Question: All the time when I'm trying login myself to sqlplus I log on to 'SQL>' but I don't know what I have to do to got Main user account for example [oracle@host01~] ?

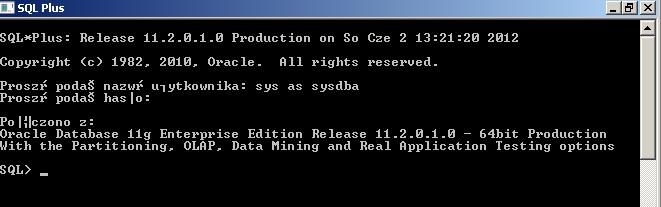
Answer: The 'SQL>' prompt is the default in SQLPlus. You can change it on the commnadline, once logged in, to a custom string. try:
'''
set sqlprompt "_USER'@'_CONNECT_IDENTIFIER > "
'''
to show your user and the DB you are connected to.
from <URL>, we can see the following default keywords that you can use:
- - - - - - - -